Question: What is the difference between javascript window and jquery $(window)?
I tried in the Chrome console and I get this:

So, I would conclude is "just" a window object wrapped in a jquery object in a way that then I can use jquery's functions on it (like height(), width(), etc...)
I did try googling, and stackoverlowing :) OFC, but to no luck.
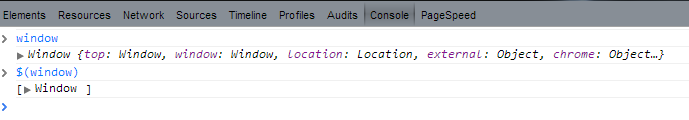
Answer: When you write '$(window)', you should know that piece of code is going to run on the JS engine. Have you ever wondered why jQuery objects all have parentheses around them? It is because '$' is a function object. Basically you're calling the '$' function, and passing the global, or 'window' object to it as an argument.
If you browse through the jQuery source code, you'll see that it'll pass that object on to many internal functions and in the end, it'll return a jQuery wrapper object.
So yes, your assumptions are pretty much correct.